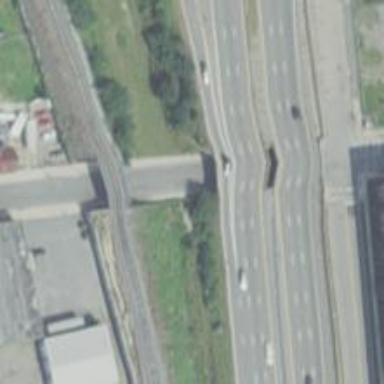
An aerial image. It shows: Asphalt bridge on motorway.